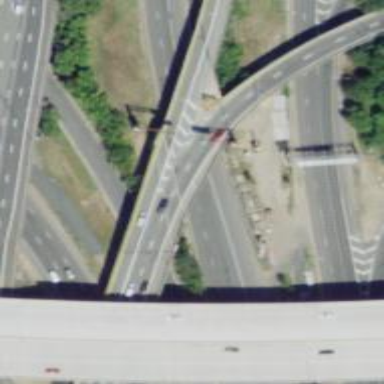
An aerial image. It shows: Motorway junction.